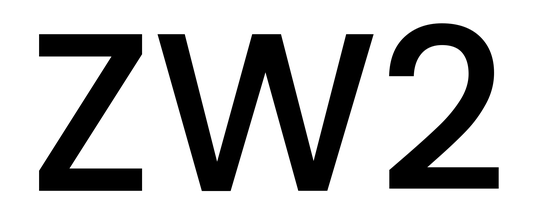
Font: Poppins-Medium